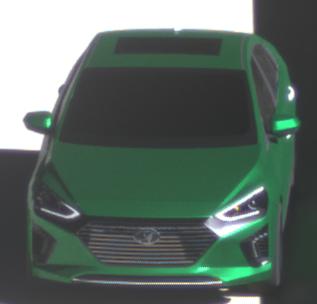
Make: Hyundai
Model: IONIQ Hybrid
Detailed model: IONIQ (AE) Hybrid
Model produced from: 2016/10
Model produced until: 2018/08
Doors: 5
Color: green
Road condition: dry road
Daytime: morning or afternoon
Contrast: high contrast